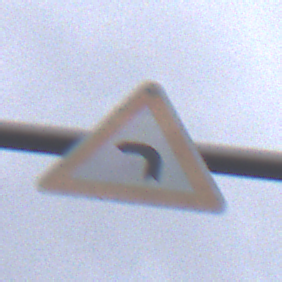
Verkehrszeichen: KurveLinks
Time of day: MorningAfternoon
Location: Outdoor (Urban)
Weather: Overcast
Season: NotSpecified
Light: Natural